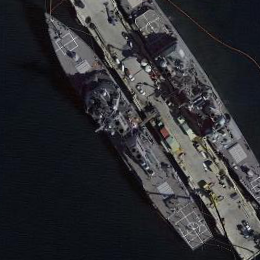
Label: destroyer